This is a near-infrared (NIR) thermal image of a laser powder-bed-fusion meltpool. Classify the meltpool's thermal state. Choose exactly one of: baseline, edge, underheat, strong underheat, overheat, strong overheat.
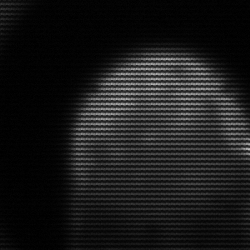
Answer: edge